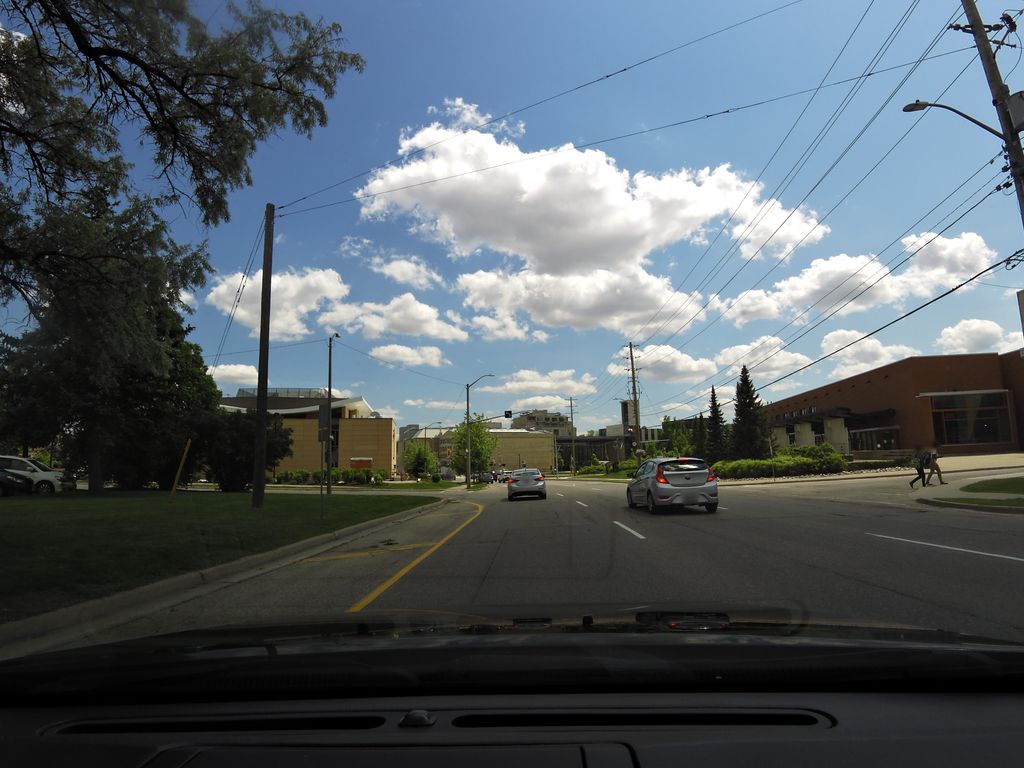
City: kitchener-waterloo